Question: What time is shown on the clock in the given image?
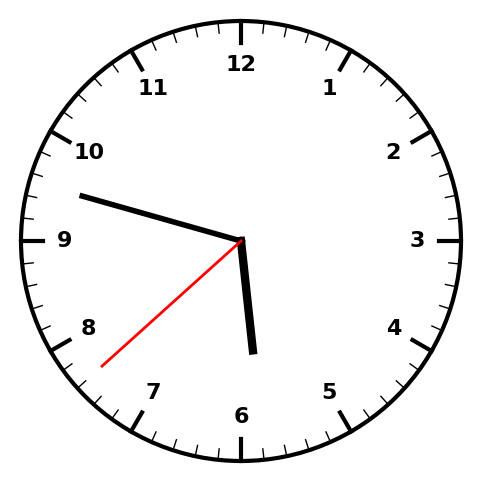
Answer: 05:47:38